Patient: sex M, age 43
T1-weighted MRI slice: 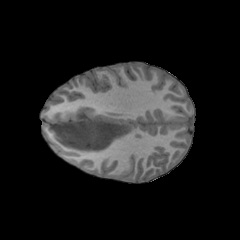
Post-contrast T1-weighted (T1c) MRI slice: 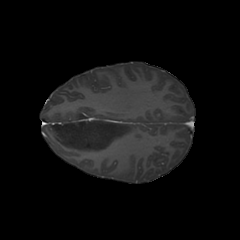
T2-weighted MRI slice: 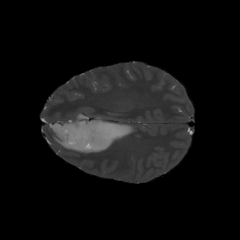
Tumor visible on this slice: yes
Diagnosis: Astrocytoma, IDH-mutant
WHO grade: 4